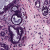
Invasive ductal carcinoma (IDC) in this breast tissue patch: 0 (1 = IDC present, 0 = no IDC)